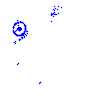
Particle: proton